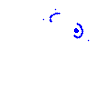
Particle: electron